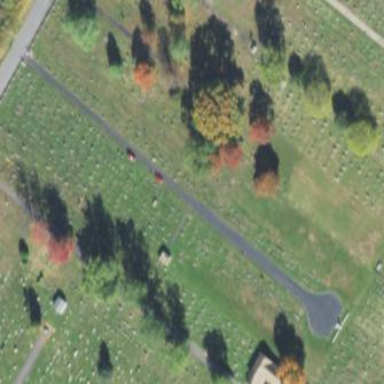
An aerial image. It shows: Cemetery.